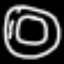
Label: donut